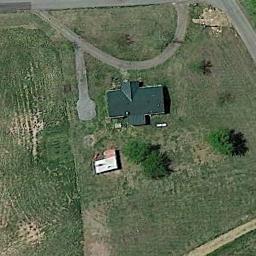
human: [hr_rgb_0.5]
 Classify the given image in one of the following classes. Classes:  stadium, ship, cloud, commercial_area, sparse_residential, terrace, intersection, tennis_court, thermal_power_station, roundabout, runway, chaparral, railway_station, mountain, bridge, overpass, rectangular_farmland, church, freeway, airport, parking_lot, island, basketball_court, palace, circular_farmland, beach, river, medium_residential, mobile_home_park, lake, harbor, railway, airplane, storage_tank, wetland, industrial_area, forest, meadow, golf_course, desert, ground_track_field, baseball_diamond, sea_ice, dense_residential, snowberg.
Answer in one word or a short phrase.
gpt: sparse_residential